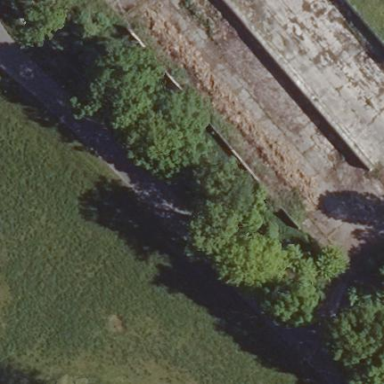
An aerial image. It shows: Bunker silo.